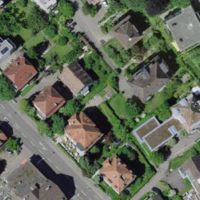
EUNIS habitat code: 55
Species observed at this site:
Cephalanthera rubra
Acer pseudoplatanus